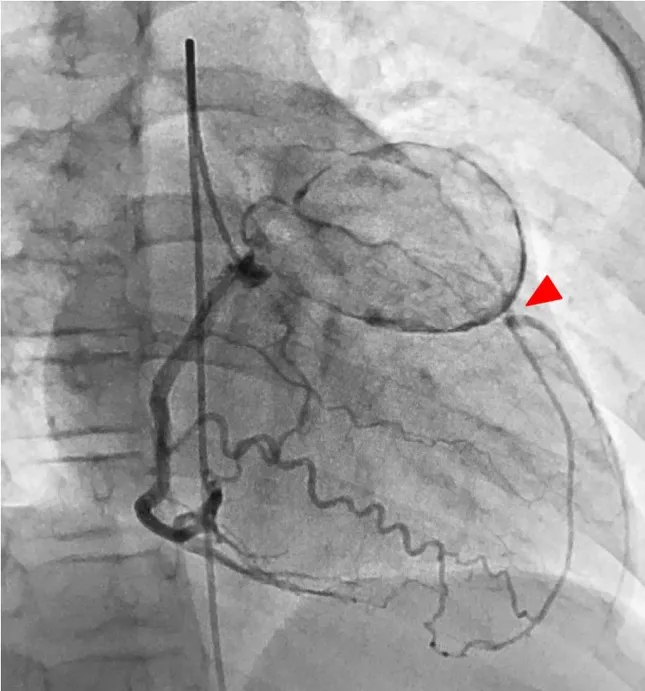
Case 1: left CAG showed a huge aneurysm with calcification of the proximal left coronary artery, and the LAD is obstructed at the outflow of the aneurysm (red arrowhead), and the blood is supplied by the collateral circulation tract from the right coronary artery. LAD, left anterior descending artery; LCX, left circumflex artery.
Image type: radiology (x_ray)